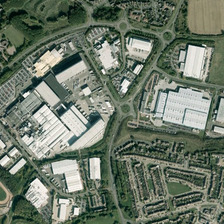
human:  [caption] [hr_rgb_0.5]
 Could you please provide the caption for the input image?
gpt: a lot of green plants are planted around the industrial area .

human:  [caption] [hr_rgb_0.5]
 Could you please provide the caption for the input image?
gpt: a lot of green plants are planted around the industrial area .

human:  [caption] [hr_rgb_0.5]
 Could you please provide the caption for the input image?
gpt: these large white buildings belong to the industrial district .

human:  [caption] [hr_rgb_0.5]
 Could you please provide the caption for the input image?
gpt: these large white buildings belong to the industrial district .

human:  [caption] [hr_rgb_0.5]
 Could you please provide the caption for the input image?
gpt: these large white buildings belong to the industrial district .